Question: I'm working with Denwer. I login to the phpMyAdmin and it loads normally, until I click the Users section (the section where I can control users privileges and other stuff).
> It gives me 3 errors!
1. MySQL said: #1045 - Access denied for user 'root'@'localhost' (using password: NO)
2. Connection for controluser as defined in your configuration failed.
3. phpMyAdmin tried to connect to the MySQL server, and the server rejected the connection. You should check the host, username and password in your configuration and make sure that they correspond to the information given by the administrator of the MySQL server.

URL: <URL>
The point is I managed to log in to the phpMyAdmin itself but can't edit users now!
And here is the config.inc.php
'''
<?php
/* vim: set expandtab sw=4 ts=4 sts=4: */
/**
* phpMyAdmin sample configuration, you can use it as base for
* manual configuration. For easier setup you can use setup/
*
* All directives are explained in Documentation.html and on phpMyAdmin
* wiki <http://wiki.phpmyadmin.net>.
*
* @package PhpMyAdmin
*/
/*
* This is needed for cookie based authentication to encrypt password in
* cookie
*/
$cfg['blowfish_secret'] = 'a8b7c6d'; /* YOU MUST FILL IN THIS FOR COOKIE AUTH! */
/*
* Servers configuration
*/
$i = 0;
/*
* First server
*/
$i++;
/* Authentication type */
$cfg['Servers'][$i]['auth_type'] = 'config';
/* Server parameters */
$cfg['Servers'][$i]['host'] = '127.0.0.1';
$cfg['Servers'][$i]['connect_type'] = 'tcp';
$cfg['Servers'][$i]['compress'] = false;
/* Select mysql if your server does not have mysqli */
$cfg['Servers'][$i]['extension'] = 'mysqli';
$cfg['Servers'][$i]['AllowNoPassword'] = false;
/*
* phpMyAdmin configuration storage settings.
*/
/* User used to manipulate with storage */
$cfg['Servers'][$i]['controlhost'] = 'localhost';
$cfg['Servers'][$i]['controluser'] = 'root';
$cfg['Servers'][$i]['controlpass'] = 'root';
$cfg['Servers'][$i]['user'] = 'root';
$cfg['Servers'][$i]['password'] = 'root';
/* Storage database and tables */
$cfg['Servers'][$i]['pmadb'] = 'phpmyadmin';
$cfg['Servers'][$i]['bookmarktable'] = 'pma_bookmark';
$cfg['Servers'][$i]['relation'] = 'pma_relation';
$cfg['Servers'][$i]['table_info'] = 'pma_table_info';
$cfg['Servers'][$i]['table_coords'] = 'pma_table_coords';
$cfg['Servers'][$i]['pdf_pages'] = 'pma_pdf_pages';
$cfg['Servers'][$i]['column_info'] = 'pma_column_info';
$cfg['Servers'][$i]['history'] = 'pma_history';
$cfg['Servers'][$i]['table_uiprefs'] = 'pma_table_uiprefs';
$cfg['Servers'][$i]['tracking'] = 'pma_tracking';
$cfg['Servers'][$i]['designer_coords'] = 'pma_designer_coords';
$cfg['Servers'][$i]['userconfig'] = 'pma_userconfig';
$cfg['Servers'][$i]['recent'] = 'pma_recent';
$cfg['Servers'][$i]['table_uiprefs'] = 'pma_table_uiprefs';
/* Contrib / Swekey authentication */
// $cfg['Servers'][$i]['auth_swekey_config'] = '/etc/swekey-pma.conf';
/*
* End of servers configuration
*/
/*
* Directories for saving/loading files from server
*/
$cfg['UploadDir'] = '/tmp';
$cfg['SaveDir'] = '/tmp';
/**
* Defines whether a user should be displayed a "show all (records)"
* button in browse mode or not.
* default = false
*/
//$cfg['ShowAll'] = true;
/**
* Number of rows displayed when browsing a result set. If the result
* set contains more rows, "Previous" and "Next".
* default = 30
*/
//$cfg['MaxRows'] = 50;
/**
* Use graphically less intense menu tabs
* default = false
*/
//$cfg['LightTabs'] = true;
/**
* disallow editing of binary fields
* valid values are:
* false allow editing
* 'blob' allow editing except for BLOB fields
* 'all' disallow editing
* default = blob
*/
//$cfg['ProtectBinary'] = 'false';
/**
* Default language to use, if not browser-defined or user-defined
* (you find all languages in the locale folder)
* uncomment the desired line:
* default = 'en'
*/
$cfg['DefaultLang'] = 'ru';
//$cfg['DefaultLang'] = 'de';
/**
* default display direction (horizontal|vertical|horizontalflipped)
*/
//$cfg['DefaultDisplay'] = 'vertical';
/**
* How many columns should be used for table display of a database?
* (a value larger than 1 results in some information being hidden)
* default = 1
*/
//$cfg['PropertiesNumColumns'] = 2;
/**
* Set to true if you want DB-based query history.If false, this utilizes
* JS-routines to display query history (lost by window close)
*
* This requires configuration storage enabled, see above.
* default = false
*/
//$cfg['QueryHistoryDB'] = true;
/**
* When using DB-based query history, how many entries should be kept?
*
* default = 25
*/
//$cfg['QueryHistoryMax'] = 100;
/*
* You can find more configuration options in Documentation.html
* or here: http://wiki.phpmyadmin.net/pma/Config
*/
?>
'''
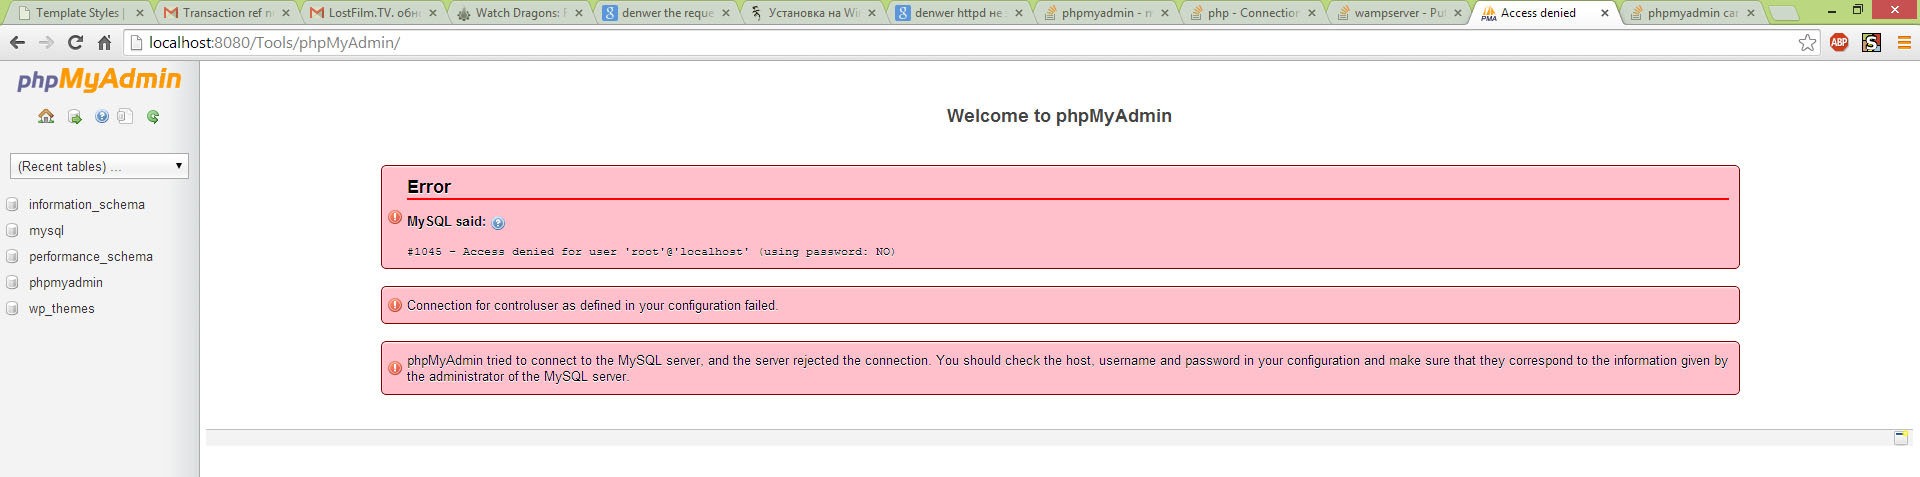
Answer: Try remove lines
'''
$cfg['Servers'][$i]['user'] = 'root';
$cfg['Servers'][$i]['password'] = 'root';
'''
Or change '$cfg['Servers'][$i]['controlpass'] = 'root';' to '$cfg['Servers'][$i]['controlpass'] = '';' - tew password is empty.